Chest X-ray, PA view. Patient: 66 years old, sex M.
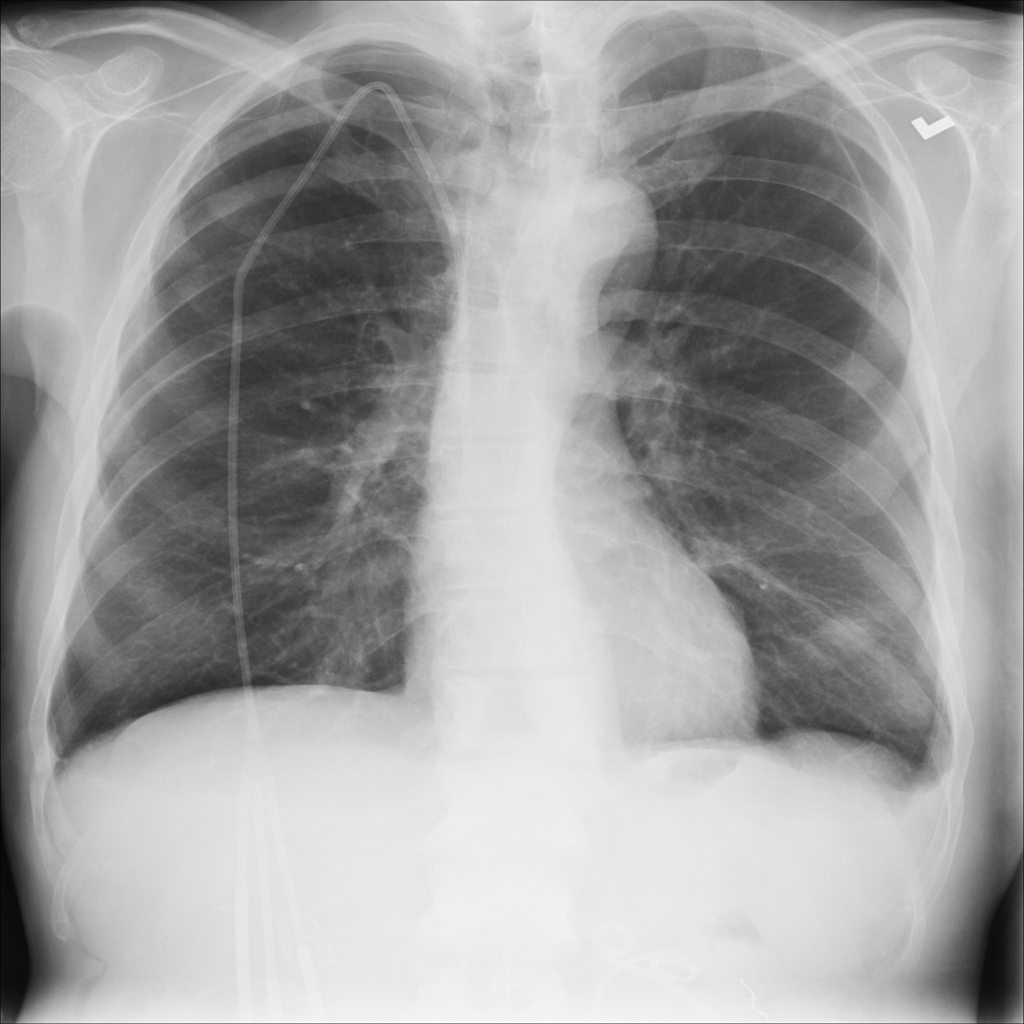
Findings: No Finding